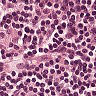
Metastatic tissue present: no